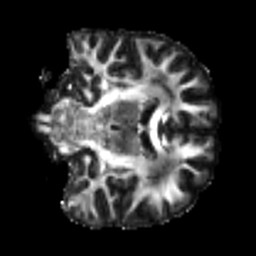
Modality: FA
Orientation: coronal
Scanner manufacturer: siemens
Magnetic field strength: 3 T
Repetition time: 4 s
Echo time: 0.0594 s